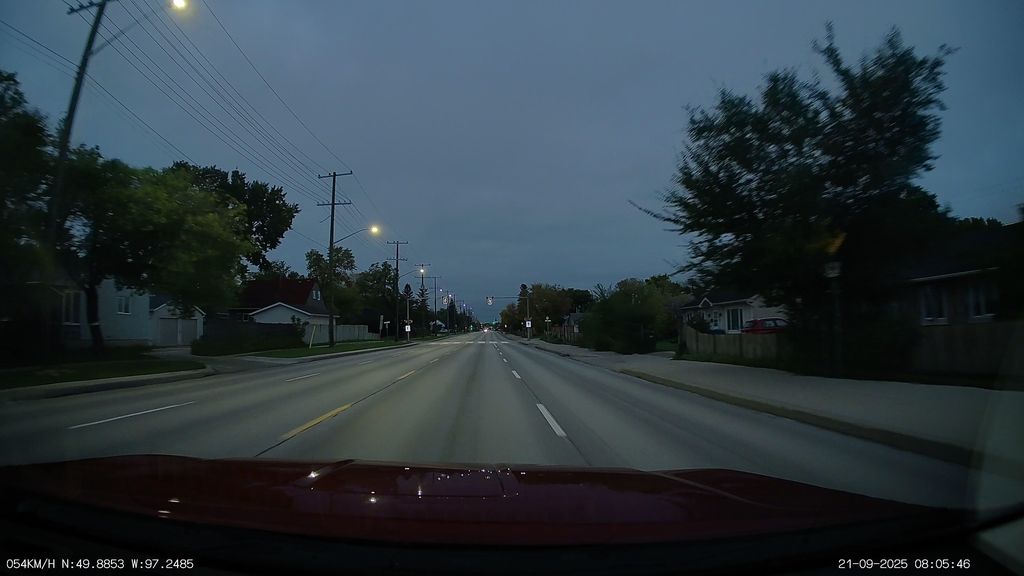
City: winnipeg